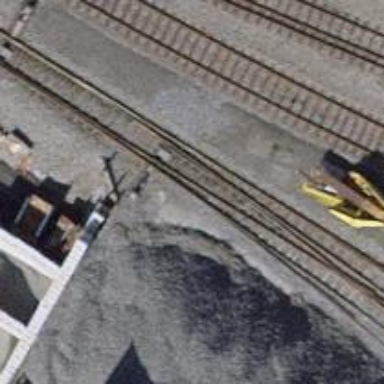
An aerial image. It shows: Railway switch.